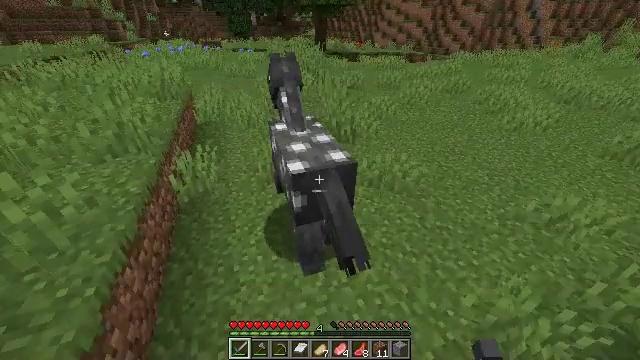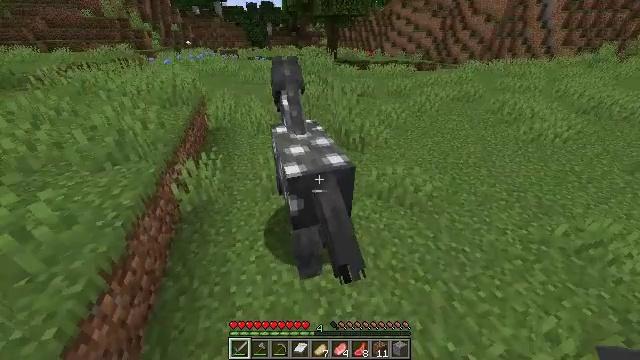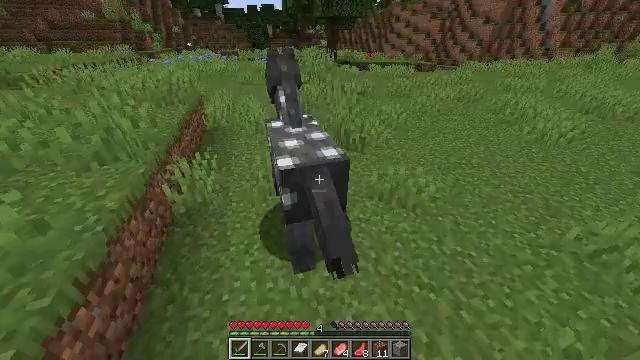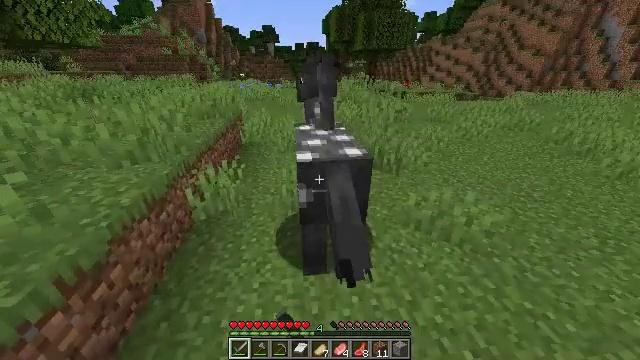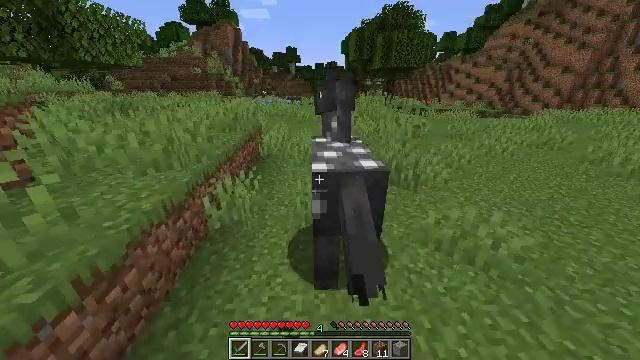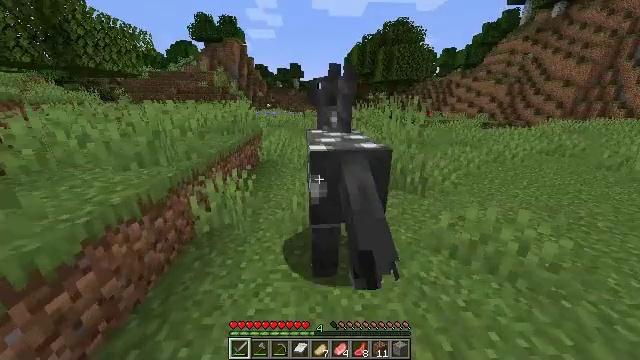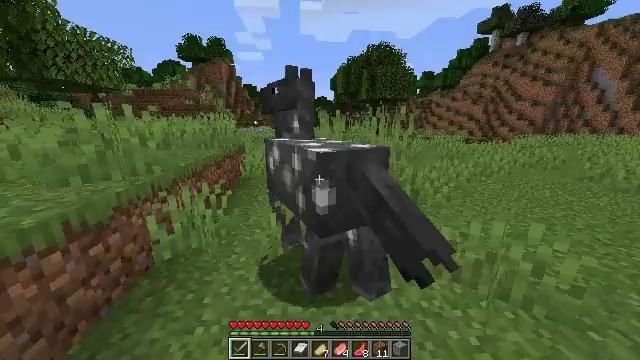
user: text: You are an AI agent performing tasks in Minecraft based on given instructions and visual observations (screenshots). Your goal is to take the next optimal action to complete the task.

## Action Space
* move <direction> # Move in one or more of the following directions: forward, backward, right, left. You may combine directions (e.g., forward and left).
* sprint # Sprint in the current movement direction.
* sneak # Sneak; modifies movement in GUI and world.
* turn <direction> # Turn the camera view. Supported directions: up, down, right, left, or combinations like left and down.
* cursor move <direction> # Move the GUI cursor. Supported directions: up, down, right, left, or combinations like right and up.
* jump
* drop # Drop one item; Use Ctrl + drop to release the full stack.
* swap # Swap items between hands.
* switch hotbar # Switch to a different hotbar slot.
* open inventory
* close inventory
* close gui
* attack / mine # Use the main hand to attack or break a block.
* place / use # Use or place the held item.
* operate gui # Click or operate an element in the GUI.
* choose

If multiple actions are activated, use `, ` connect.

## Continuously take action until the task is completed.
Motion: motion action
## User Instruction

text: Hunt animals.
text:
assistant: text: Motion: move forward, sprint, turn left
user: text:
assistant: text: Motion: move forward, sprint, attack / mine
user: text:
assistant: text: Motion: move forward, sprint, turn left and up, attack / mine
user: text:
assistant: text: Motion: move forward, sprint, turn left and up, attack / mine
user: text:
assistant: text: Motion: move forward, sprint, turn up
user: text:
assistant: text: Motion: move forward, sprint, turn right and up, attack / mine
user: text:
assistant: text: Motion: attack / mine